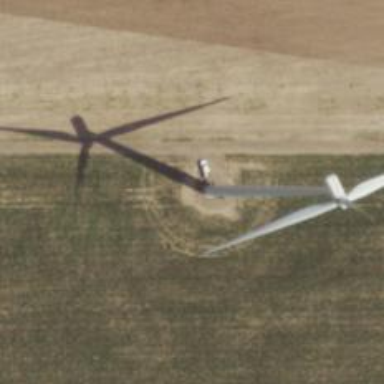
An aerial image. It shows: Wind generator in the form of horizontal axis wind turbine.